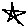
Label: star